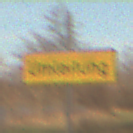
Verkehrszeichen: Umleitungsankuendigung
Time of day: SunriseSunset
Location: Outdoor (Nature)
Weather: PartlyCloudy
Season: NotSpecified
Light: Natural